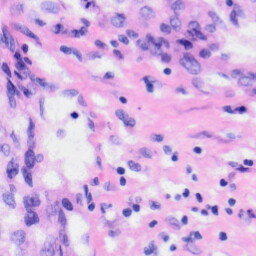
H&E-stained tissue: Liver